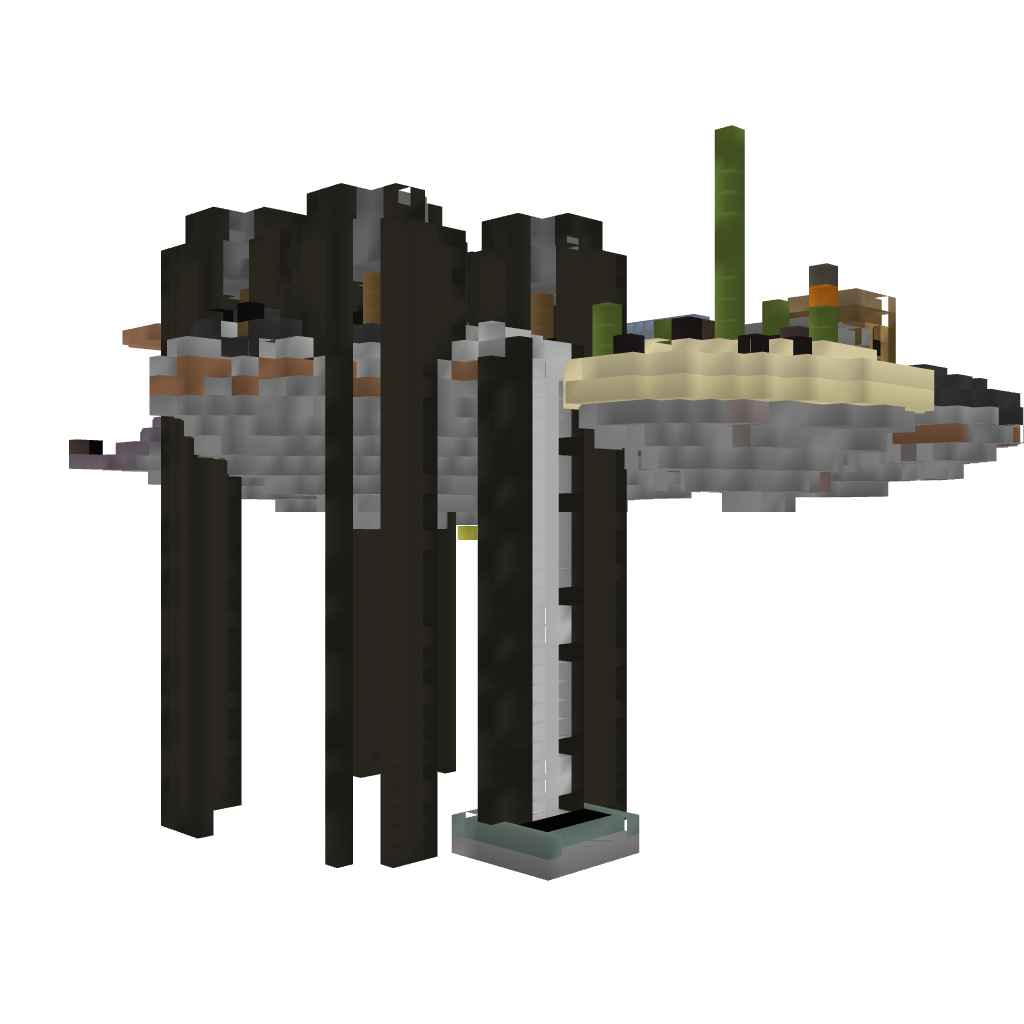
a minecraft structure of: Ivysaur's Island